Question: I'm using Xcode 4.5. After trying to build an app I've just started on, I got the following Apple Mach-O Linker Error messages.

What does this mean and how can I fix it?
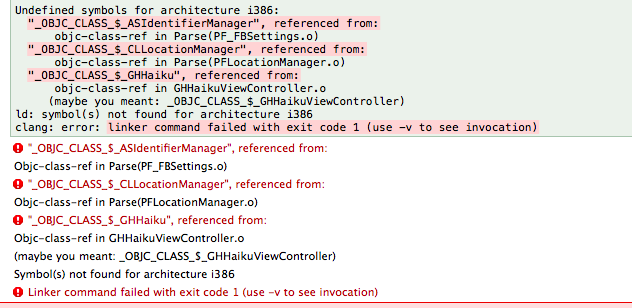
Answer: To fix the first two errors, add the AdSupport and CoreLocation frameworks to your "Link with Binaries" build phase.
The last error is probably caused by you not including all your .m files in the "Compile Sources" build phase - the missing one is likely called GHHaiku.m.